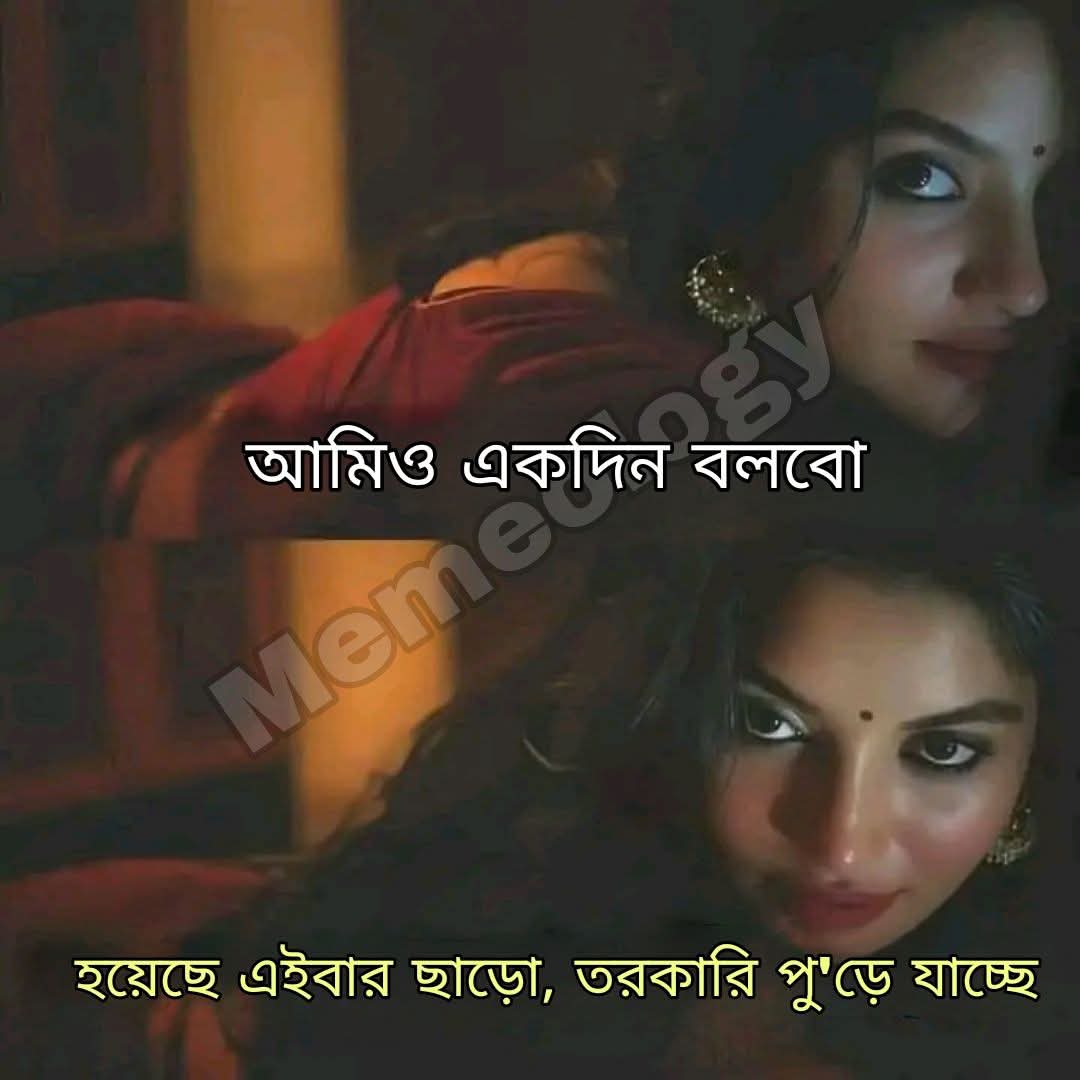
Text: আমিও একদিন বলবো
হয়েছে এইবার ছাড়ো, তরকারি পু'ড়ে যাচ্ছে
Label: Non Hate